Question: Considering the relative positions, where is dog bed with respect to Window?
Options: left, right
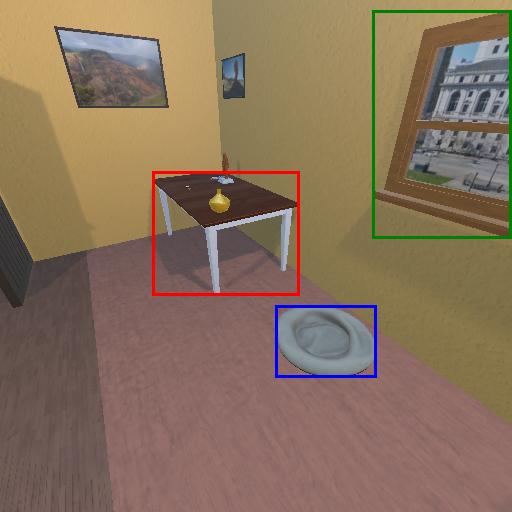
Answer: left